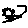
Label: sun